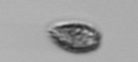
Label: Pseudochattonella_farcimen